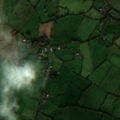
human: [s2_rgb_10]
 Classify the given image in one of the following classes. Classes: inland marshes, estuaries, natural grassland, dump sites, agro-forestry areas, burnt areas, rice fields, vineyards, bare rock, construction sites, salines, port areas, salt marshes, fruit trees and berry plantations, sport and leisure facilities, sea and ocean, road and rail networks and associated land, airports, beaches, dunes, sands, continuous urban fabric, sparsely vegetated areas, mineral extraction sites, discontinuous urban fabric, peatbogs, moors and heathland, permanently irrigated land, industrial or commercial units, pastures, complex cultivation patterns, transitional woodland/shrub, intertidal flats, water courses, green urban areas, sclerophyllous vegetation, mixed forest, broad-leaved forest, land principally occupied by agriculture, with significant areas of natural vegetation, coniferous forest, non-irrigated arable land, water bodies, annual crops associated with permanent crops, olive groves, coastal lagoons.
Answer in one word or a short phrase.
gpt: pastures